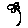
Label: flower